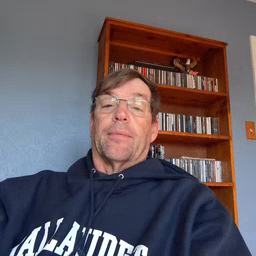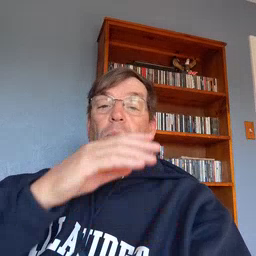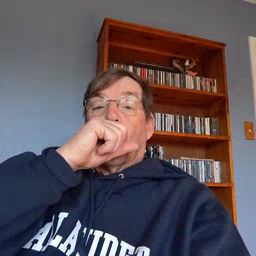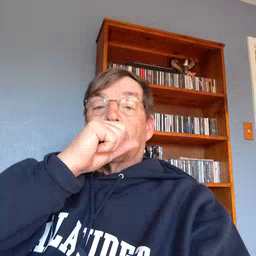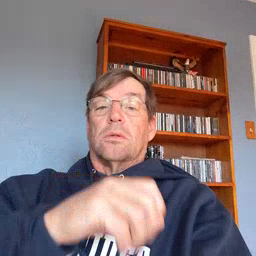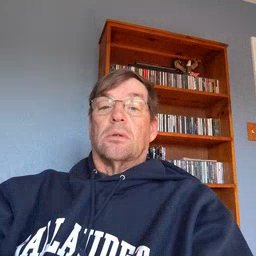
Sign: orange